Question: I need to create a list in c# with click-able and customizable child elements.
Check attached image (red square) to get a feeling of what I would like to end up with. I tested on a control called '"list view"'. I can add an icon and a label, it is not enough, I need more customization.
So question: Which c# control should I use? Maybe share a link if you know something useful.
: I don't really know or enjoy C# (I am Java guy), as IDE I use 'Visual Studio C#', express edition and I would love to minimize the coding part as much as possible

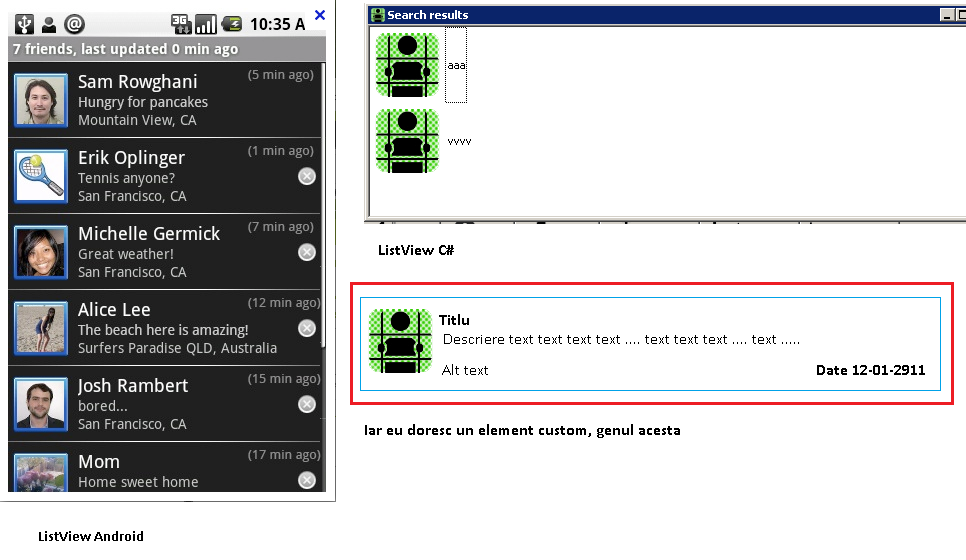
Answer: 1. First, create a user control (says ContactRow.cs)
2. Draw what ever UI that you need on it. (Image, text, etc)
3. Secondly, Create a container form (says ContactList.cs)
4. Add a TableLayoutPanel (Or FlowLayoutPanel Or equivalent) into container form.
5. Set AutoScroll property = true so that it scrolls.
6. In run time, you can new an instance of your ContactRow.cs and set all the values.
7. Then add it into the TableLayoutPanel using the TableLayoutPanel.Controls.Add(contactrow)